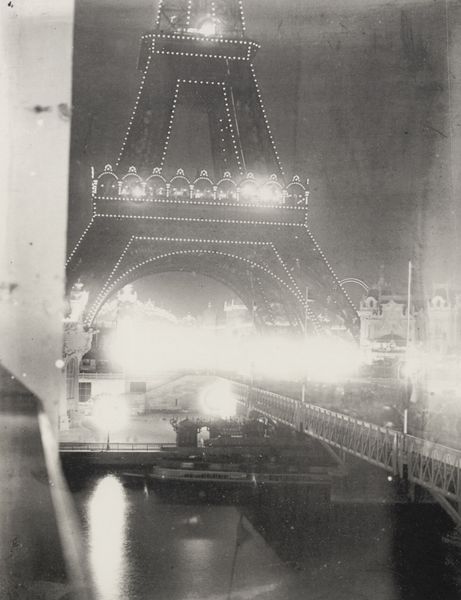
Titel: Paris bei Nacht
Künstler: Francois Emile Zola
Schlagwörter: dunkel, himmel, schatten, wasser, weiß, fluss, stadt, ufer, fenster, frankreich, glas, grau, hell, hintergrund, lampen, licht, lichter, nacht, paris, schmuck, schwarz, strasse, blick, gebäude, haus, alt, architektur, bild, häuser, spiegelung, brücke, kontrast, boot, boote, turm, schiff, schiffe, bogen, perspektive, kette, platz, werbung, beleuchtung, scheinwerfer, eiffelturm, seine, kai, detail, reflexe, metall, geländer, model, tor, leuchten, foto, fotografie, photographie, regen, bögen, punkte, eisen, belichtung, blenden, scheibe, schwarz weiss, konturen, reklame, photo, gegenlicht, fotographie, stahl, weltausstellung, aufnahme, bau, grell, weihnachten, bauwerk, notre dame, stahlkonstruktion, ingenieurbauweise, wahrzeichen, bott, la tour eiffel, nachtbild, montage, festbeleuchtung, lichterkette, france, illumination, illuminiert, überbelichtet, strahler, glühbirnen, fotomontage, seie, brüvke, eiden, eidenkonstruktion, eiffel, eiffrl, illumniert, photogrfie, eifelturm, überbelichtung, leichter, steuermann, citroen, 19./20. jahrhundert, la tpur eiffel, eifel